Question: I need the same filled space around circle on the map as in Reminders app in iOS7. I think need to use the method 'applyFillPropertiesToContext:atZoomScale' or 'fillPath:inContext:'.

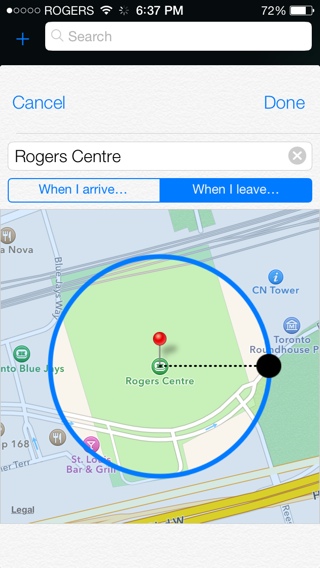
Answer: I solved my problem:
'''
- (void)drawMapRect:(MKMapRect)mapRect zoomScale:(MKZoomScale)zoomScale inContext:(CGContextRef)context
{
// Fill full map rect with some color.
CGRect rect = [self rectForMapRect:mapRect];
CGContextSaveGState(context);
CGContextAddRect(context, rect);
CGContextSetFillColorWithColor(context, [UIColor colorWithWhite:0.0 alpha:0.4f].CGColor);
CGContextFillRect(context, rect);
CGContextRestoreGState(context);
// Clip rounded hole.
CGContextSaveGState(context);
CGContextSetFillColorWithColor(context, [UIColor whiteColor].CGColor);
CGContextSetBlendMode(context, kCGBlendModeClear);
CGContextFillEllipseInRect(context, [self rectForMapRect:[self.overlay boundingMapRect]]);
CGContextRestoreGState(context);
// Draw circle
[super drawMapRect:mapRect zoomScale:zoomScale inContext:context];
}
'''